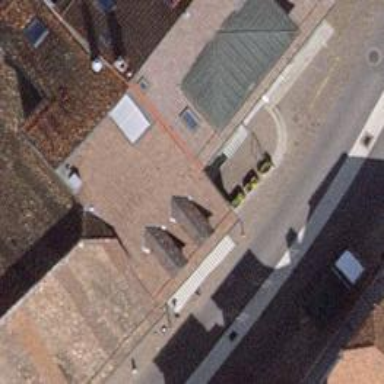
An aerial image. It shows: Bicycle parking area with wall loops for securing bikes.